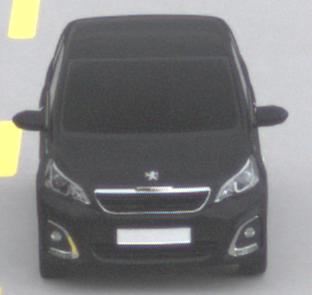
Make: Peugeot
Model: 108 1.0 VTi 68
Detailed model: 108
Model produced from: 2015/03
Model produced until: 2016/10
Doors: 3
Color: black
Road condition: dry road
Daytime: midday
Contrast: low contrast